Question: I have some numbered statistics on my page and I'd like to make them a little more visually appealing. I thought it might be cool to use jQuery to simulate counting up to that number.
So on page load, say the number is 32. The number would start at 0 and count up to 32, with some delay interval between each number.

How would I accomplish this? This is the code that I tried, but it's not working. It captures the number(s) on the page (there are 3 statRibbons), but it's not visually counting up where I can see each number 0, 1, 2, 3, etc. Ideally, it would count up each ribbon one at a time instead of at the same time, but if it requires bulky extra code, then that's okay. The .each should take care of this anyway, I would think.
'''
$(function() {
$(".statRibbon .bigStat span").each(function() {
var tmp = this.innerHTML;
var i = 0;
while(i != tmp) {
$(".statRibbon .bigStat span").innerHTML(i++);
alert(i);
}
});
});
'''
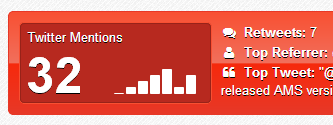
Answer: How does this work for you?
<URL>
Change the '50' at the end of the setTimeout function to change the speed it counts in miliseconds.